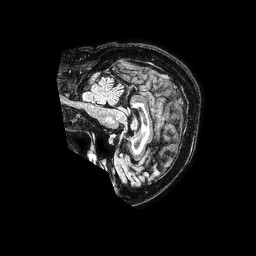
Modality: FLAIR
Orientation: sagittal
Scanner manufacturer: philips
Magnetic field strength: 1.5 T
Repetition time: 4.8 s
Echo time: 0.3 s